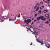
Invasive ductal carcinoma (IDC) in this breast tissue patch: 0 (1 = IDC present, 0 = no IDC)